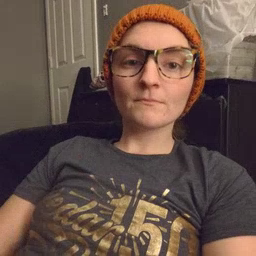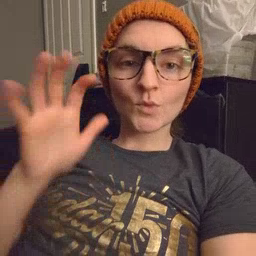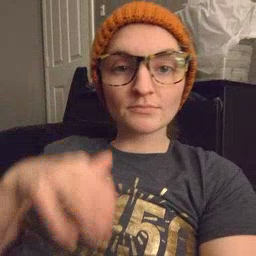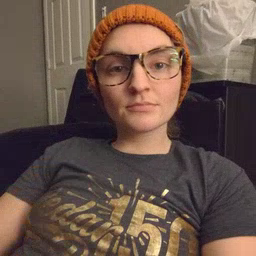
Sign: rain